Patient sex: M
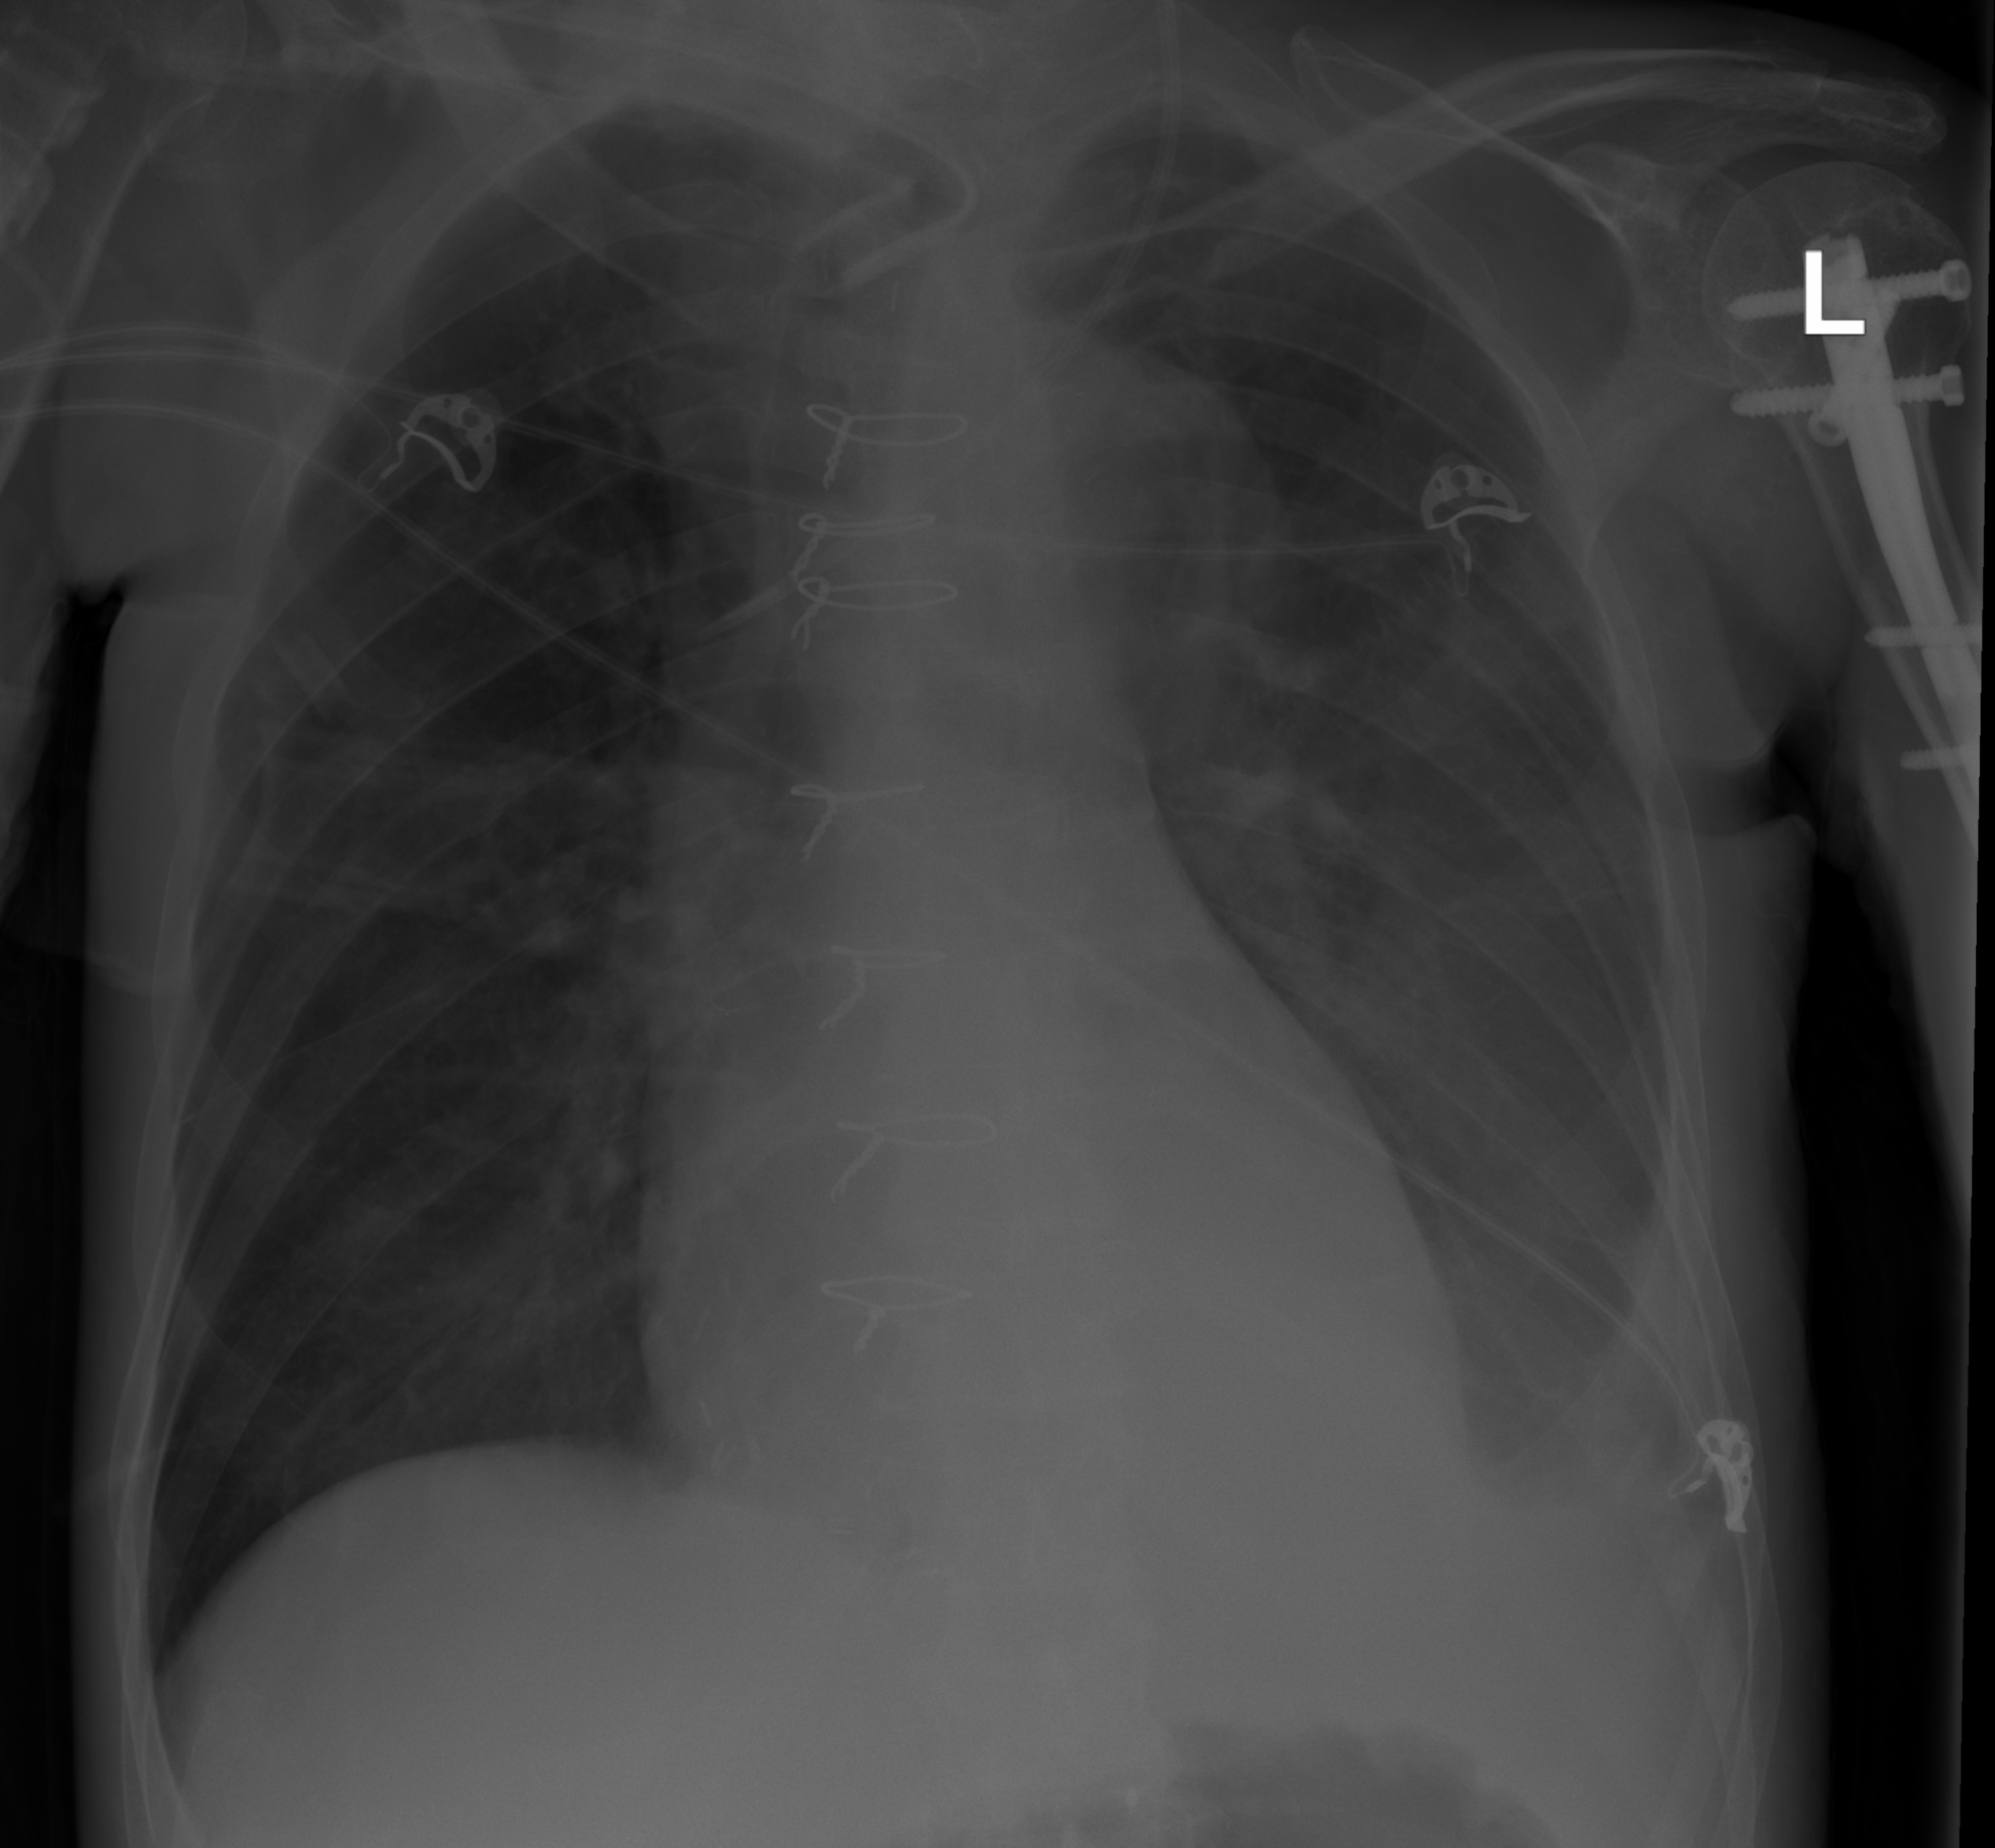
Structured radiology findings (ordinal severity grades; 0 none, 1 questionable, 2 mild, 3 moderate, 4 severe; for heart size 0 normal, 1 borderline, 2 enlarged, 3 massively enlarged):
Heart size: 2
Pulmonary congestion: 0
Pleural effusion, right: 0
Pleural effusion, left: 3
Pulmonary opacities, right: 0
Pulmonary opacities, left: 0
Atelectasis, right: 0
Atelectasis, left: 2